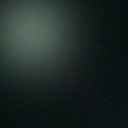
Screen state: off